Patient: sex F, age 59
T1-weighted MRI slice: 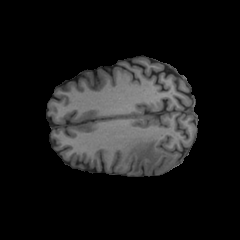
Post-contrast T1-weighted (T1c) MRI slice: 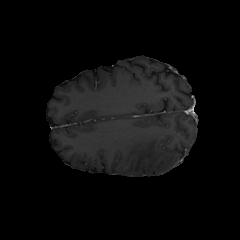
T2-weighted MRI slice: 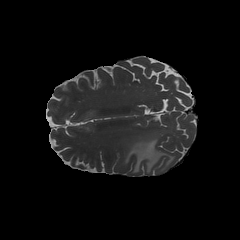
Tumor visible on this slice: yes
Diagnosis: Glioblastoma, IDH-wildtype
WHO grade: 4